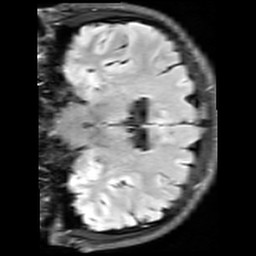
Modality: FLAIR
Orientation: coronal
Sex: male
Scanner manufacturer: siemens
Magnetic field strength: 3 T
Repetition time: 10 s
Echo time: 0.09 s